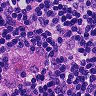
Metastatic tissue present: no